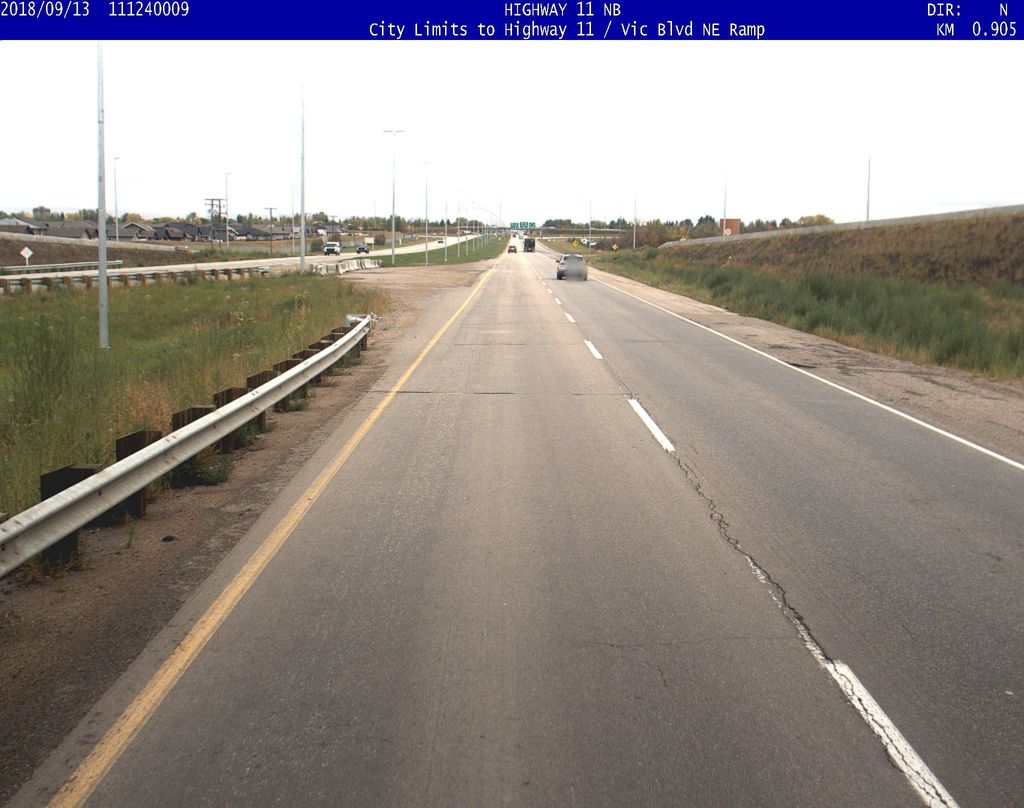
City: saskatoon